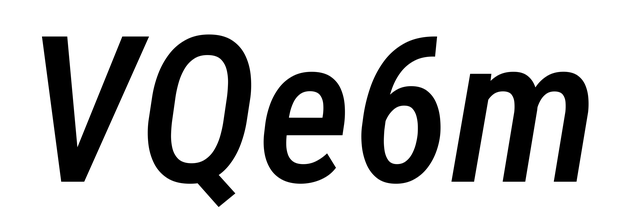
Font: Roboto-Italic_Condensed_Medium_Italic